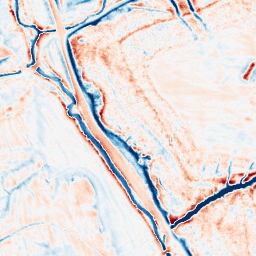
Category: edge_preserving
Decomposition family: guided
Decomposition parameters: radius: 4
eps: 0.01
Upsampling method: regularized
Upsampling parameters: scale: 2
lambda_reg: 0.001
Upsampling scale: 2